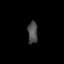
Tissue: lung
Cell type: Epithelial cells
Senescence score: 0.2407
Nuclear area (px): 216
Mean DAPI intensity: 76.787